一年级 · 计数
共有多少棵白菜?

व०व $=$ व (棵)
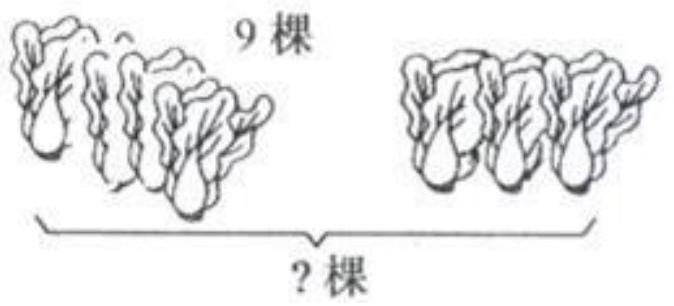
答案: 9+3=12$ (棵) 答: 一共有 12 棵白菜。